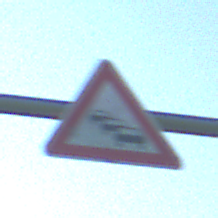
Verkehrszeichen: Stau
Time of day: MorningAfternoon
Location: Outdoor (Nature)
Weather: Clear
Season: NotSpecified
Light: Natural